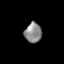
Tissue: lung
Cell type: Epithelial cells
Senescence score: 0.2258
Nuclear area (px): 333
Mean DAPI intensity: 136.583